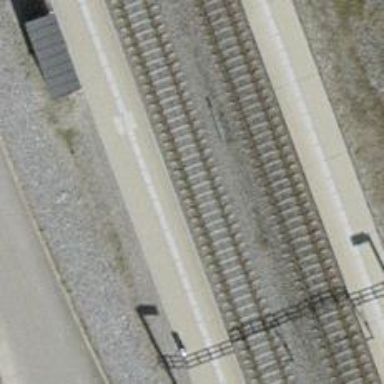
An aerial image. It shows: Railway stop with public transport stop position.